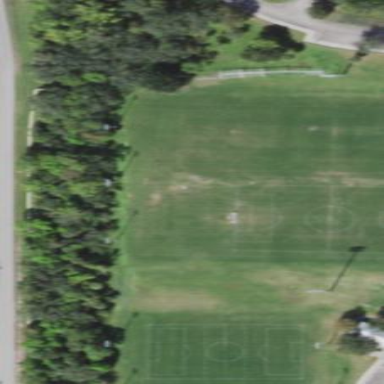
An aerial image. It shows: Soccer pitch for leisureland activities.